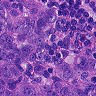
Metastatic tissue present: yes